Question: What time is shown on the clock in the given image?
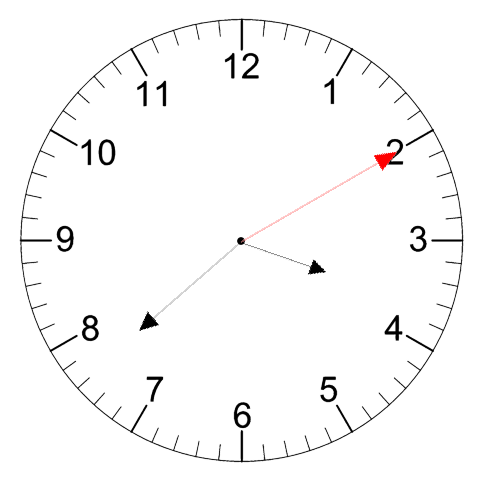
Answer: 03:38:10